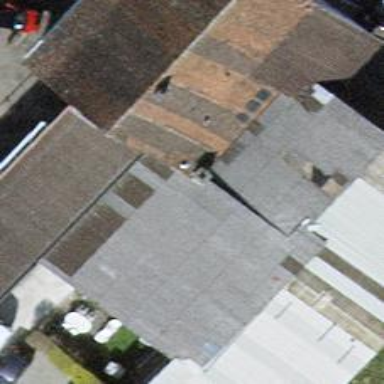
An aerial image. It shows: Car shop.